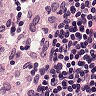
Metastatic tissue present: no